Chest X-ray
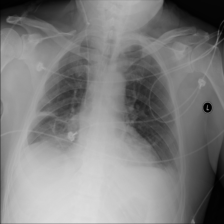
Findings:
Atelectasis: negative
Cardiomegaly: negative
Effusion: negative
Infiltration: negative
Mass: negative
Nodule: negative
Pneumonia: negative
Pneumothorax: negative
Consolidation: negative
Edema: negative
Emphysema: negative
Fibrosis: negative
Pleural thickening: negative
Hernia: negative